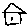
Label: house